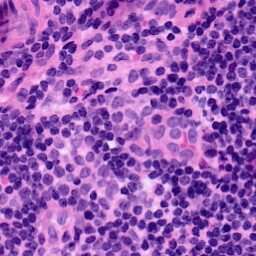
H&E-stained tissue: LymphNode